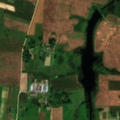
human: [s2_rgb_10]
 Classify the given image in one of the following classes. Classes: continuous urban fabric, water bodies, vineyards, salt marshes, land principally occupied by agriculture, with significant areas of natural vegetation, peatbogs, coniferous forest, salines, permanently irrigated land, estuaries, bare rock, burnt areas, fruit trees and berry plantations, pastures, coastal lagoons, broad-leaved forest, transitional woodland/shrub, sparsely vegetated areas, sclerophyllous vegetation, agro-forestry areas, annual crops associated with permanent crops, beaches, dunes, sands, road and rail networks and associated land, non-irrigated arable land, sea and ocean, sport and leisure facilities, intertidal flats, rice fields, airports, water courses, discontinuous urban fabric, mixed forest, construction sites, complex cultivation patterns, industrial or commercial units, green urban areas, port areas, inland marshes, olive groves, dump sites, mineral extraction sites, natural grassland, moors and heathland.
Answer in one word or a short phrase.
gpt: non-irrigated arable land, complex cultivation patterns, water bodies